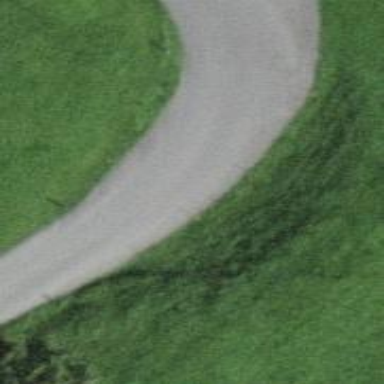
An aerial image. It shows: Unclassified asphalt road with grade1 tracktype.